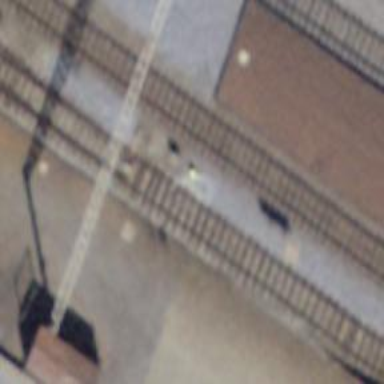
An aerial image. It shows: Railway switch.